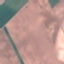
Land use / land cover class: AnnualCrop